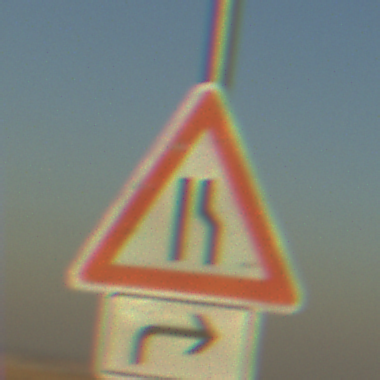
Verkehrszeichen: EinseitigVerengteFahrbahnRechts
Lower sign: RichtungsangabeDurchPfeile5
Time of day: SunriseSunset
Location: Outdoor (Nature)
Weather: Clear
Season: NotSpecified
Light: Natural